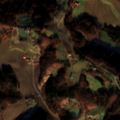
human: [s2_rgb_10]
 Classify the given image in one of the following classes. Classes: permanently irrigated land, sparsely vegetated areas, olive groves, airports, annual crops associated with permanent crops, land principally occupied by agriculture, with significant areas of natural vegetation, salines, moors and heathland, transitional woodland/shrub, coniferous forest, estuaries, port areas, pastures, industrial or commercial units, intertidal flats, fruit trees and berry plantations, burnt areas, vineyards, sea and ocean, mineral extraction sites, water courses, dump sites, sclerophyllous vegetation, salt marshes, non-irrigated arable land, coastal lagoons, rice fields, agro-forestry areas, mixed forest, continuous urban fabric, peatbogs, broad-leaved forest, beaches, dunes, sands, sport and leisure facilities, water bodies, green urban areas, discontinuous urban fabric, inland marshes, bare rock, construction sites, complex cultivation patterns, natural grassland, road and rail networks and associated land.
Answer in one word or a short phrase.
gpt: non-irrigated arable land, complex cultivation patterns, broad-leaved forest